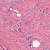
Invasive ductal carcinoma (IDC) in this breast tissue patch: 0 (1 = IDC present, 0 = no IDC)